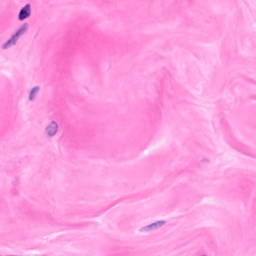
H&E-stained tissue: Breast